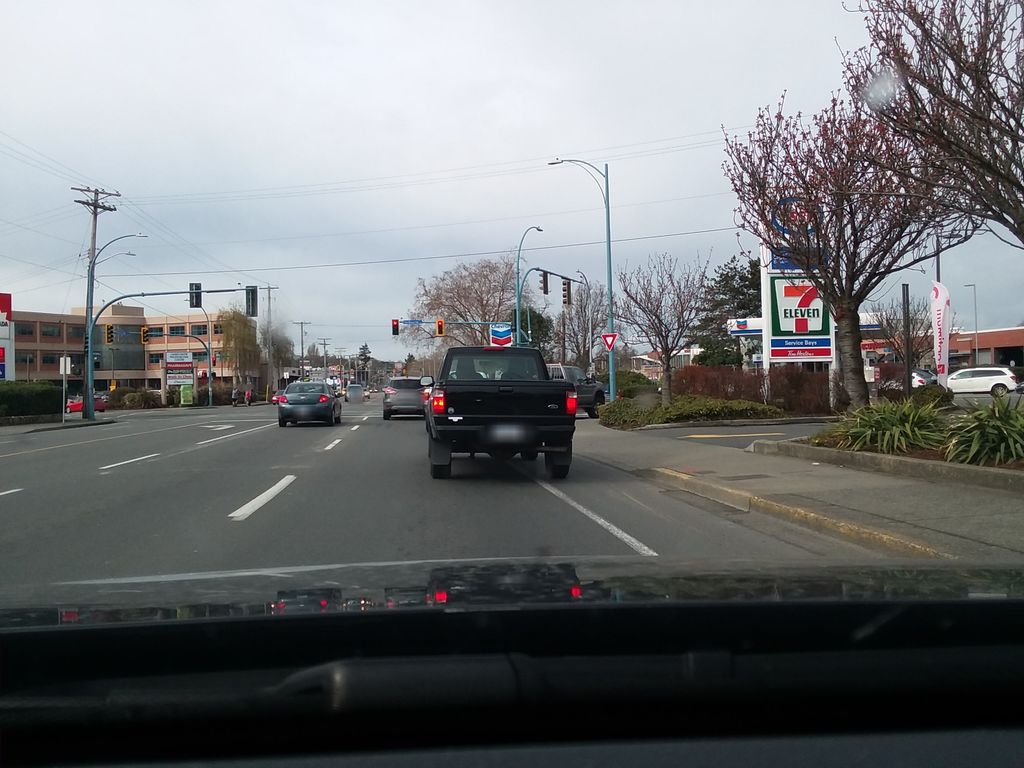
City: victoria